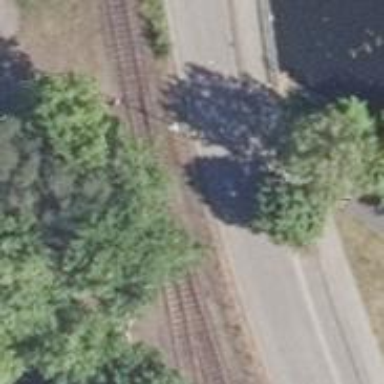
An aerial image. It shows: Railway switch.